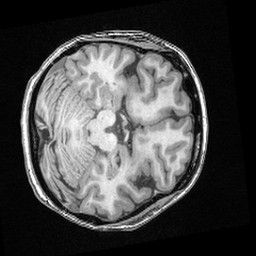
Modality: T1w
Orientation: axial
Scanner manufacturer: ge
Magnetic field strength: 3 T
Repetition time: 0.008572 s
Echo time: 0.003384 s